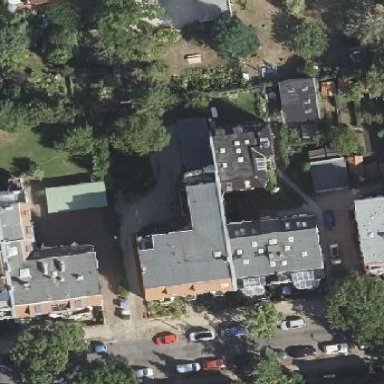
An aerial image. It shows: Apartment building with double saltbox roof shape.